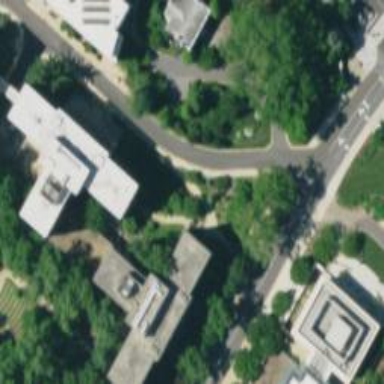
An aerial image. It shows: Dormitory building.